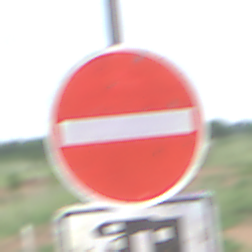
Verkehrszeichen: VerbotDerEinfahrt
Zusatzzeichen unten: MehrspurigeFahrzeugeFrei10
Umgebung: Outdoor, Nature
Tageszeit: SunriseSunset
Wetter: PartlyCloudy
Licht: Natural
Jahreszeit: NotSpecified
Kontrast: LowContrast